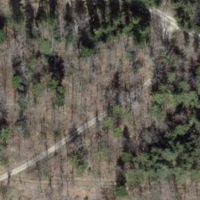
EUNIS habitat code: 41
Species observed at this site:
Daphne laureola